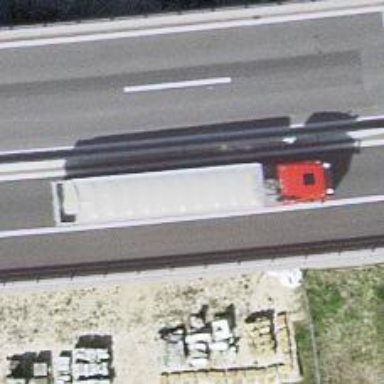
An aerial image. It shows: Trunk road bridge.